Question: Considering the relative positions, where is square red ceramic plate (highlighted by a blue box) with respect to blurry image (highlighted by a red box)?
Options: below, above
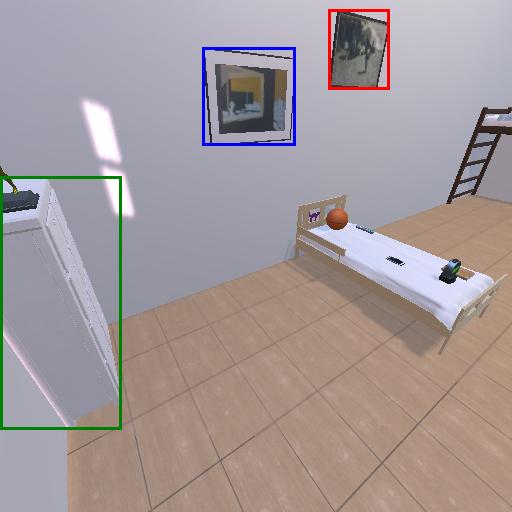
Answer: below